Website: home-depot
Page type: customer-info-address
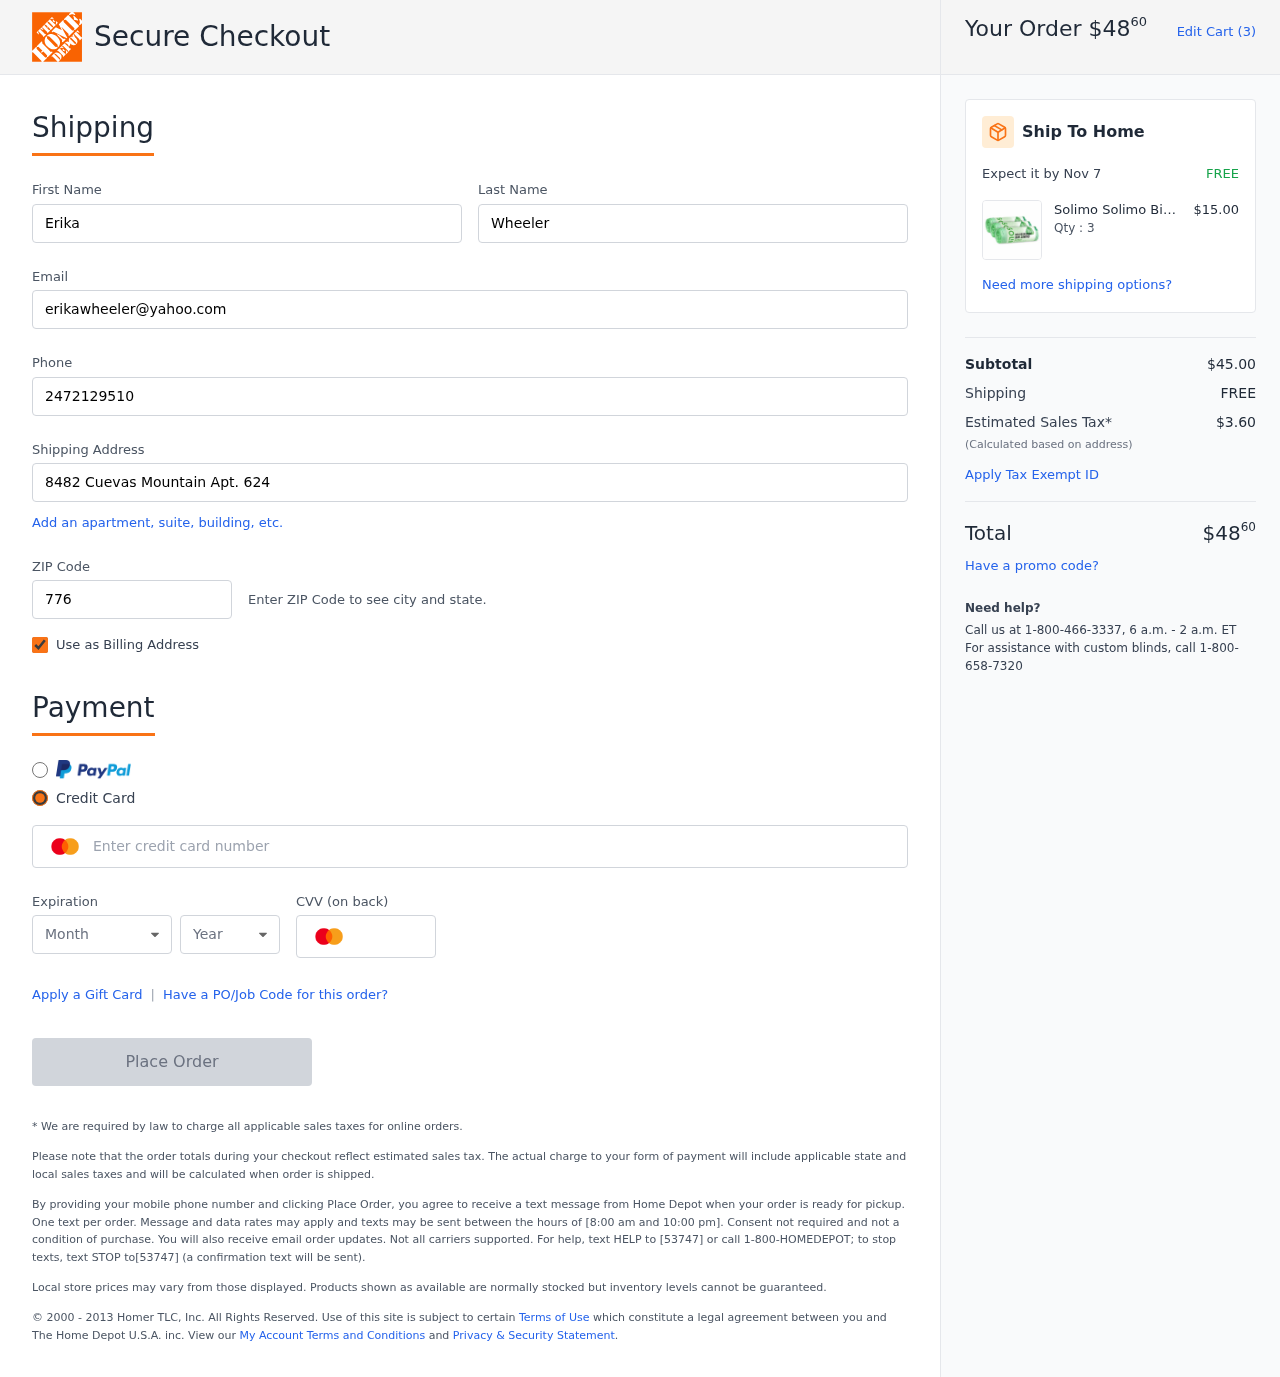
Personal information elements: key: PII_CARD_CVV
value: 885
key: PII_CARD_EXPIRY_MONTH
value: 02
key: PII_CARD_EXPIRY_YEAR
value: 27
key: PII_CARD_NUMBER
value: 2666 7857 3683 2061
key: PII_EMAIL
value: erikawheeler@yahoo.com
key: PII_FIRSTNAME
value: Erika
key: PII_LASTNAME
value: Wheeler
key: PII_PHONE
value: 2472129510
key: PII_POSTCODE
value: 77631
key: PII_STREET
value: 8482 Cuevas Mountain Apt. 624
Product elements: key: PRODUCT1_BRAND
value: Solimo
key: PRODUCT1_NAME
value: Solimo Bio degradable bin liner 6L, 50 pieces per pack - Pack of 3
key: PRODUCT1_PRICE
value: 15
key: PRODUCT1_QUANTITY
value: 3
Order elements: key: ORDER_TOTAL
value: $4860
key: ORDER_NUM_ITEMS
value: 3
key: ORDER_DELIVERY_DATE
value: Nov 7
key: ORDER_SUBTOTAL
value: $45.00
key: ORDER_SHIPPING_COST
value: FREE
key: ORDER_TAX
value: $3.60